Question: I was reading the <URL> and encountered a problem when trying the first pieces of code.
In the first part "A Basic Animation" the last piece of code uses byValue to interpolate a property using initial property value and adding byValue.
So I tried the code in my project and discovered it wasn't working and had a really strange behavior.
Here's a very short gif illustrating the problem :

And here's the only code I'm using :
'''
class ViewController: UIViewController {
var rocket1: UIView!
var rocket2: UIView!
override func viewDidLoad() {
super.viewDidLoad()
rocket1 = UIView(frame: CGRect(x: 20, y: 100, width: 50, height: 20))
rocket1.backgroundColor = UIColor.redColor()
rocket2 = UIView(frame: CGRect(x: 20, y: 150, width: 50, height: 20))
rocket2.backgroundColor = UIColor.blueColor()
self.view.addSubview(rocket1)
self.view.addSubview(rocket2)
}
@IBAction func button() {
let animation = CABasicAnimation(keyPath: "position.x")
animation.byValue = 300
animation.duration = 1
rocket1.layer.addAnimation(animation, forKey: "basic")
rocket1.layer.position.x += 300
animation.beginTime = CACurrentMediaTime() + 0.5
rocket2.layer.addAnimation(animation, forKey: "basic")
rocket2.layer.position.x += 300
}
}
'''
If you want to try the project here's the full project (use iPhone 6 simulator or shapes will be hidden because 5S is too "short") : <URL>
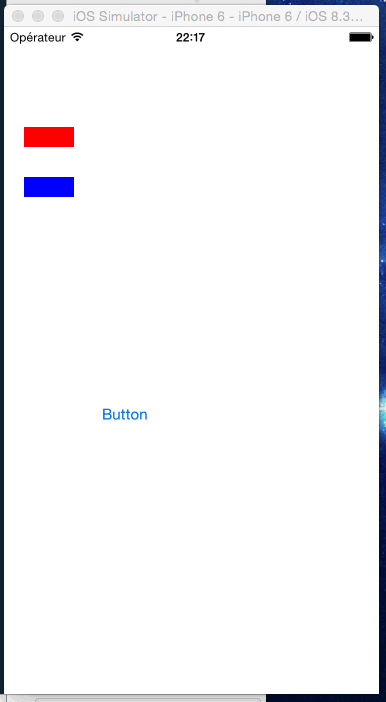
Answer: you should create a completion block for this animation like this:
'''
@IBAction func button() {
let animation = CABasicAnimation(keyPath: "position.x")
animation.byValue = 300
animation.duration = 1
CATransaction.begin()
CATransaction.setCompletionBlock({
rocket1.layer.position.x += 300
})
rocket1.layer.addAnimation(animation, forKey: "basic")
CATransaction.commit()
animation.beginTime = CACurrentMediaTime() + 0.5
CATransaction.begin()
CATransaction.setCompletionBlock({
rocket2.layer.position.x += 300
})
rocket2.layer.addAnimation(animation, forKey: "basic")
CATransaction.commit()
}
'''
In this case we need 2 CATransaction blocks since we have 2 animations running with a time diference from each other.